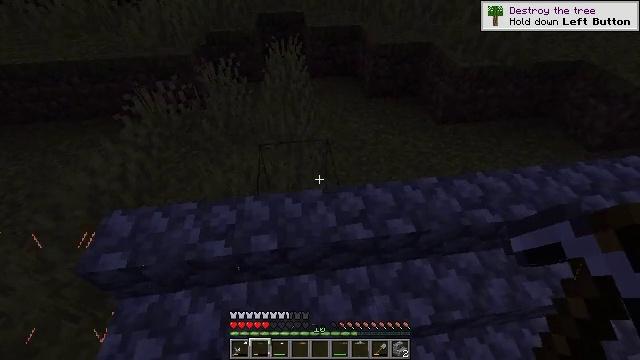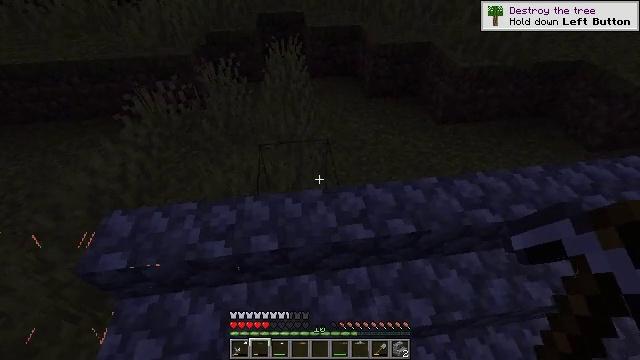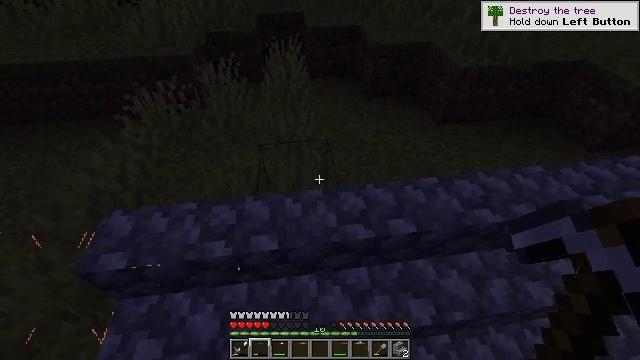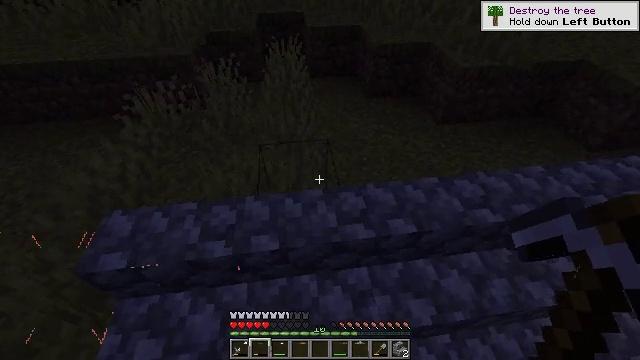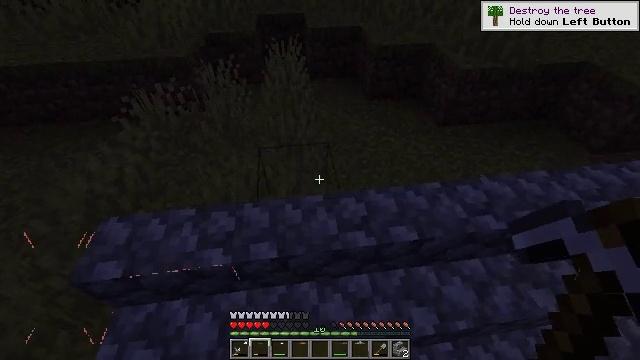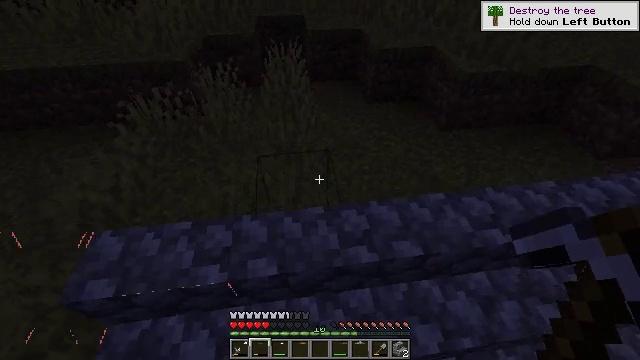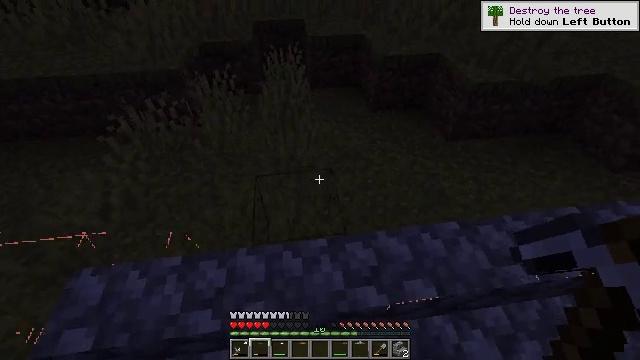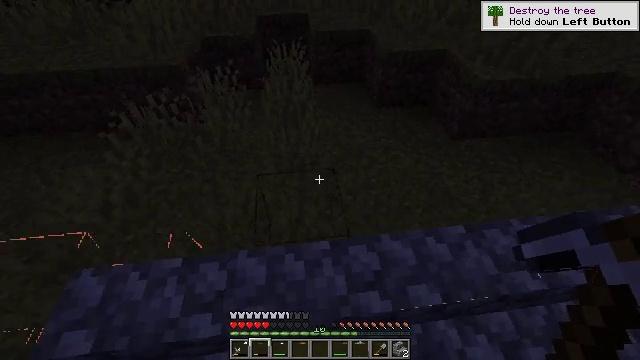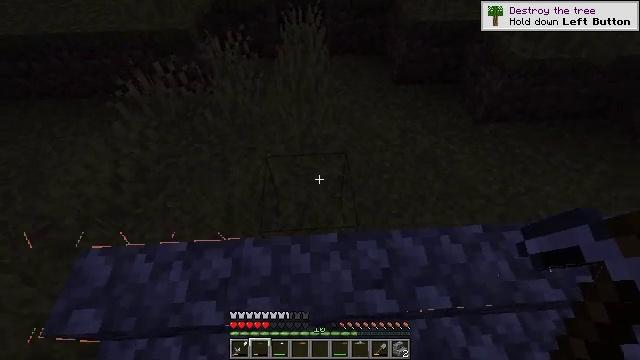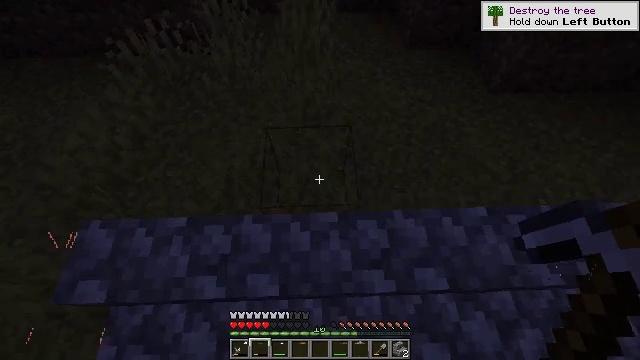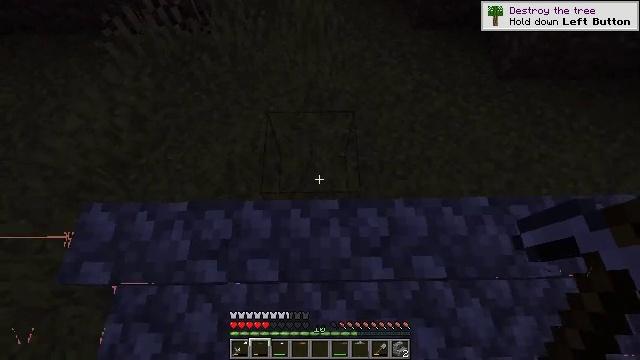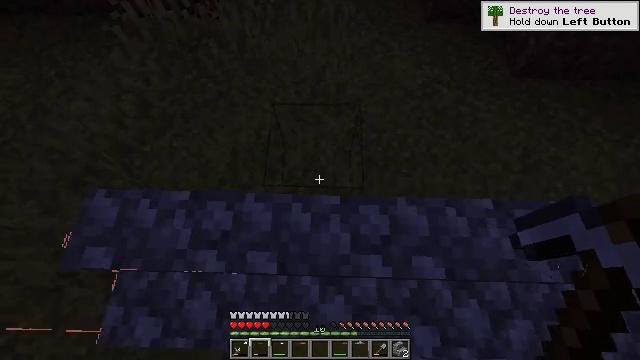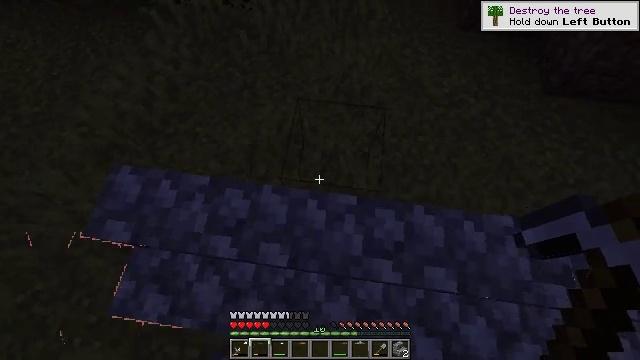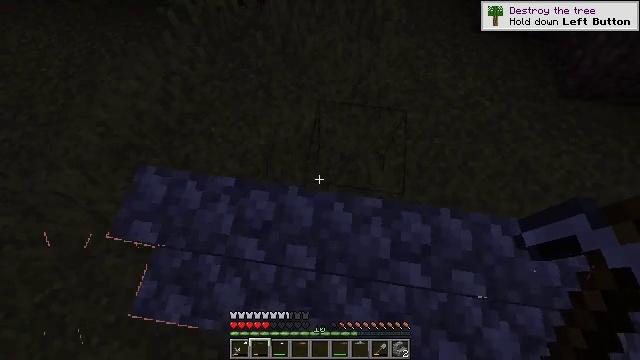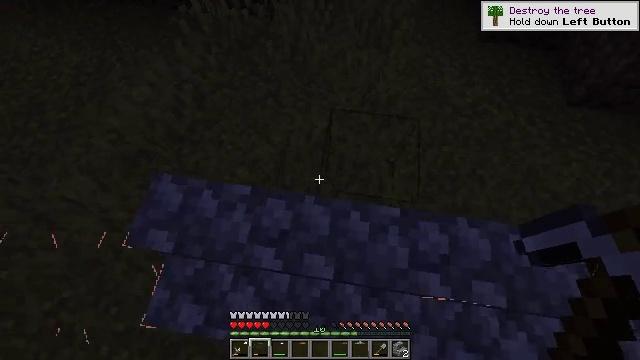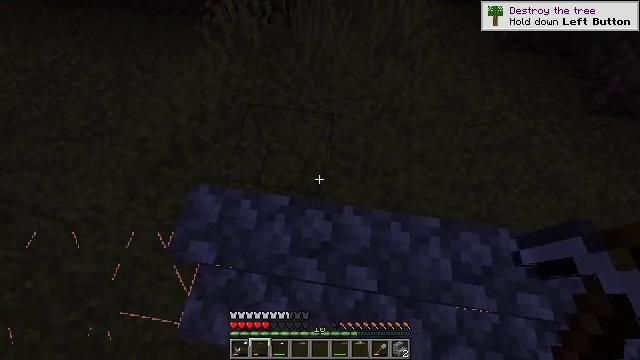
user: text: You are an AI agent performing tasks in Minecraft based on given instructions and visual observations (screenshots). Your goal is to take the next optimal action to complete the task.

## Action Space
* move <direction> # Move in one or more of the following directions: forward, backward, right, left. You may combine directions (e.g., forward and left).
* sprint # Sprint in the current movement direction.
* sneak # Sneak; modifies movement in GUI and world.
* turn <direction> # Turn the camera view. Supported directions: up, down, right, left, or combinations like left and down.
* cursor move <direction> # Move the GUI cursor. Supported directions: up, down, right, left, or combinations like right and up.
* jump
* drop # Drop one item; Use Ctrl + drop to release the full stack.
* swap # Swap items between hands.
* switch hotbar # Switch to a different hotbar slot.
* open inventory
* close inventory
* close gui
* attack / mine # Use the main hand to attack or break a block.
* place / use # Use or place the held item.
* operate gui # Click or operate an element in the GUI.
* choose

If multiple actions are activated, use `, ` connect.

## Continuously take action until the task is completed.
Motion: motion action
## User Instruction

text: Gather grass by holding the left mouse button.
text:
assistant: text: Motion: no_op
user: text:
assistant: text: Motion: no_op
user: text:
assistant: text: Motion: no_op
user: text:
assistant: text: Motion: move forward
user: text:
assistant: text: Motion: move forward
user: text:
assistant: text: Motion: move forward
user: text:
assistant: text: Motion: move forward, turn down
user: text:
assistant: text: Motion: turn left and down
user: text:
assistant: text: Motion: turn left and down
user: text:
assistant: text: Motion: turn left and down
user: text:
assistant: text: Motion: turn left and down
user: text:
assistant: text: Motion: move left, turn left
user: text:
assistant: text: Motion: move left
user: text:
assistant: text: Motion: move left, turn up
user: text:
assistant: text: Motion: move left, turn up
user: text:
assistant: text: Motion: move left
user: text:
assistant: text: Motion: move left
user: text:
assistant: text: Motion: move left
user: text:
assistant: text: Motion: move left, turn right
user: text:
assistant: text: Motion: turn right
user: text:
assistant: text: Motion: turn right and up
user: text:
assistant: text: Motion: turn right and up
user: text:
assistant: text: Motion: turn right and up
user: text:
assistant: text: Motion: turn right and up
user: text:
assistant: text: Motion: no_op
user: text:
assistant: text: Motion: turn right and up
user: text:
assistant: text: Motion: turn right and up, attack / mine
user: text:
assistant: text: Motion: turn right and up, attack / mine
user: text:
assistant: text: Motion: turn right and up, attack / mine
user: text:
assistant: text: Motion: turn right, attack / mine